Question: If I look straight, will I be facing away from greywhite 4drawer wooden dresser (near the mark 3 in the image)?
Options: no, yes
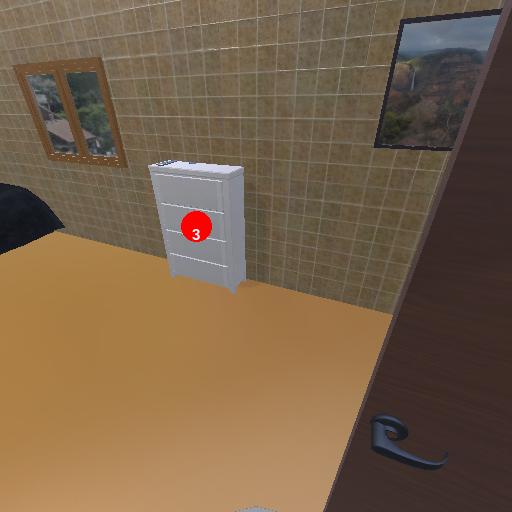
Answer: no